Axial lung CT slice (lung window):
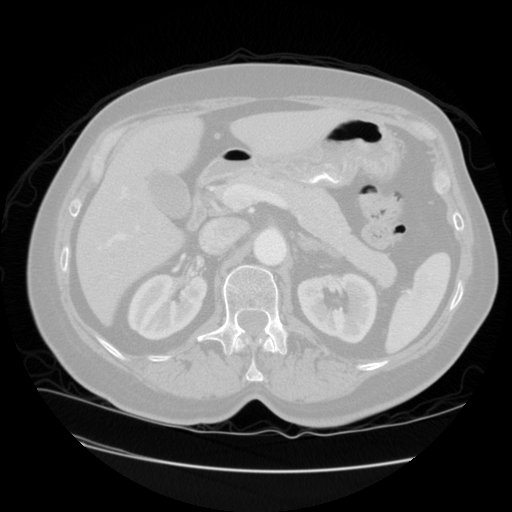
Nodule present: no